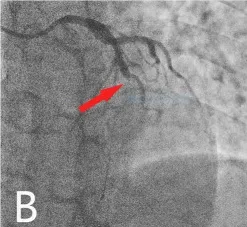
Coronary angiography and cerebral CT. Coronary angiography showed a total occlusion at the mid-left anterior descending branch (red arrow). (B) Left cranial view.
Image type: radiology (ct)